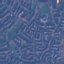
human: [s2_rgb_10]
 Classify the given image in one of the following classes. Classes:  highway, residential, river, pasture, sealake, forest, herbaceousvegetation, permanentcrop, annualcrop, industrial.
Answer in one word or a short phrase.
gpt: Residential